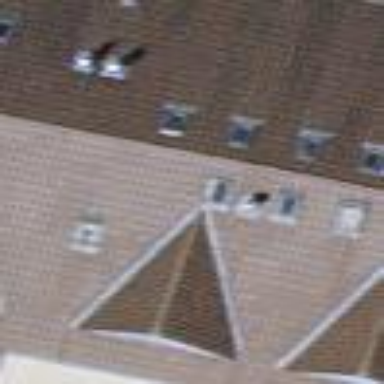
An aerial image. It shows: Gabled roof on residential building.